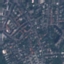
Land use / land cover class: Residential